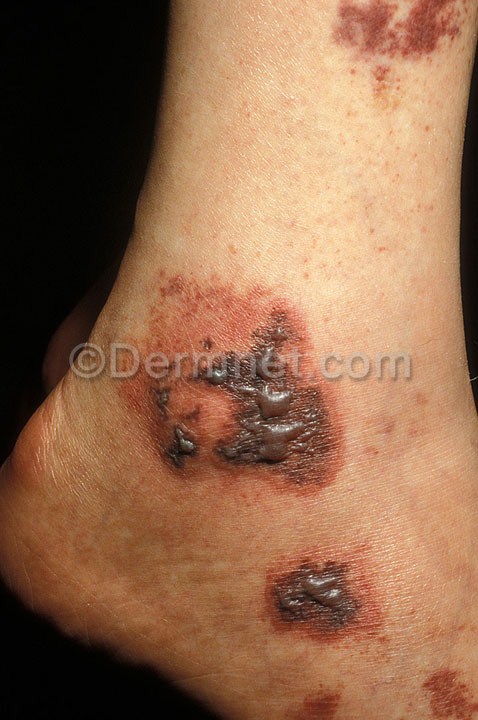
Disease: Vasculitis Photos